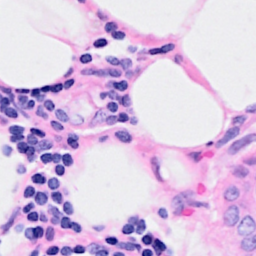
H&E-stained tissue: Breast